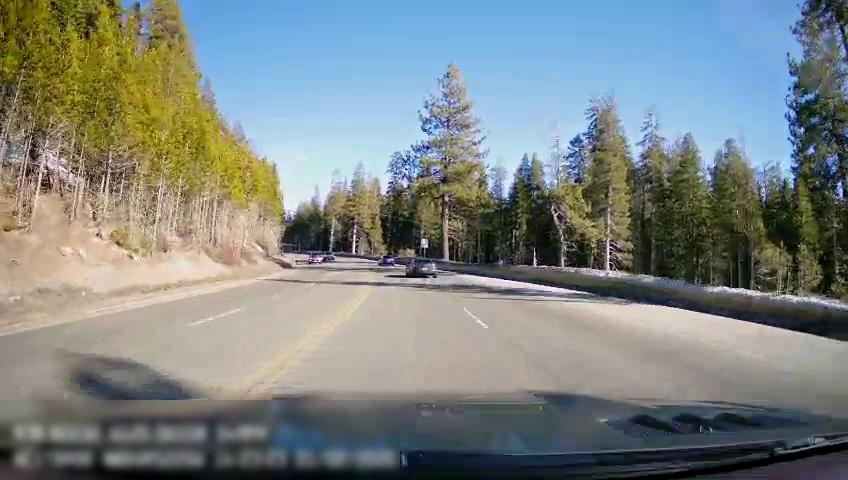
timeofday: Day
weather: Sunny
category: Drivable Space
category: Vehicles | Car
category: Vehicles | Car
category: Vehicles | Car
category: Lanes | Opposite Lane
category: Lanes | Opposite Lane
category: Lanes | Opposite Lane
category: Lanes | Current Lane
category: Lanes | Current Lane
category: Traffic | Signs